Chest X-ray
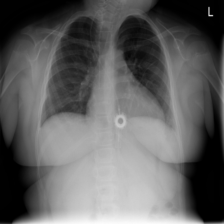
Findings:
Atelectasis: negative
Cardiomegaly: negative
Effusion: positive
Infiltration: positive
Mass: negative
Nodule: negative
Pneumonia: negative
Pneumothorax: negative
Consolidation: negative
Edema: negative
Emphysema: negative
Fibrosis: negative
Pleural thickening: negative
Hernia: negative